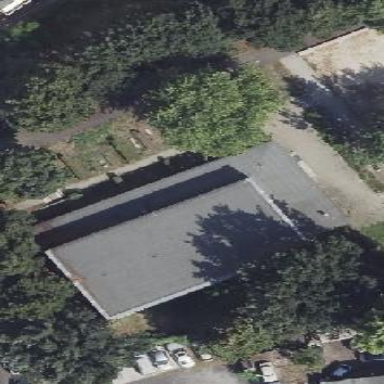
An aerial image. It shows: Part of building.